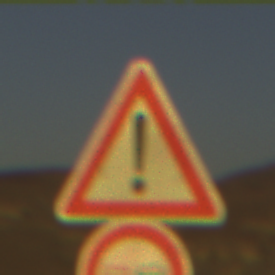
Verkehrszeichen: Gefahrenstelle
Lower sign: Ueberholverbot
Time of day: SunriseSunset
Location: Outdoor (Nature)
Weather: Clear
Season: NotSpecified
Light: Natural